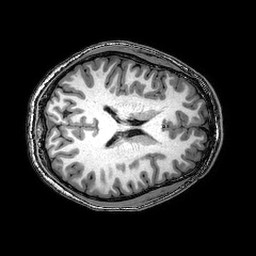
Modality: T1w
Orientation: axial
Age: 26
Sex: male
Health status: healthy
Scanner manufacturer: philips
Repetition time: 0.008115 s
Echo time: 0.00372 s